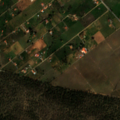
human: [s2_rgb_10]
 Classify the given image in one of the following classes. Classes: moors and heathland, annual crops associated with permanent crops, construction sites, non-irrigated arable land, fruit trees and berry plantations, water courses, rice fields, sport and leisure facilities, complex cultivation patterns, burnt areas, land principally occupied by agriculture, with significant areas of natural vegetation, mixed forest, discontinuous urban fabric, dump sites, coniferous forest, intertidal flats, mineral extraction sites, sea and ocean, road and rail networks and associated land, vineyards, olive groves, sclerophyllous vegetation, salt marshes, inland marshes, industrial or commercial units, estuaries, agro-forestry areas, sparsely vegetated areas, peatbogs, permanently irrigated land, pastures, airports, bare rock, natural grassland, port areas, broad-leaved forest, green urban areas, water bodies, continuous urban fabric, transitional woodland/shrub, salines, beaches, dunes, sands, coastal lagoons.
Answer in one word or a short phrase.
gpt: olive groves, complex cultivation patterns, agro-forestry areas